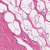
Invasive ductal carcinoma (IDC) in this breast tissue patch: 0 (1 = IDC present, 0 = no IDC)